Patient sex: M
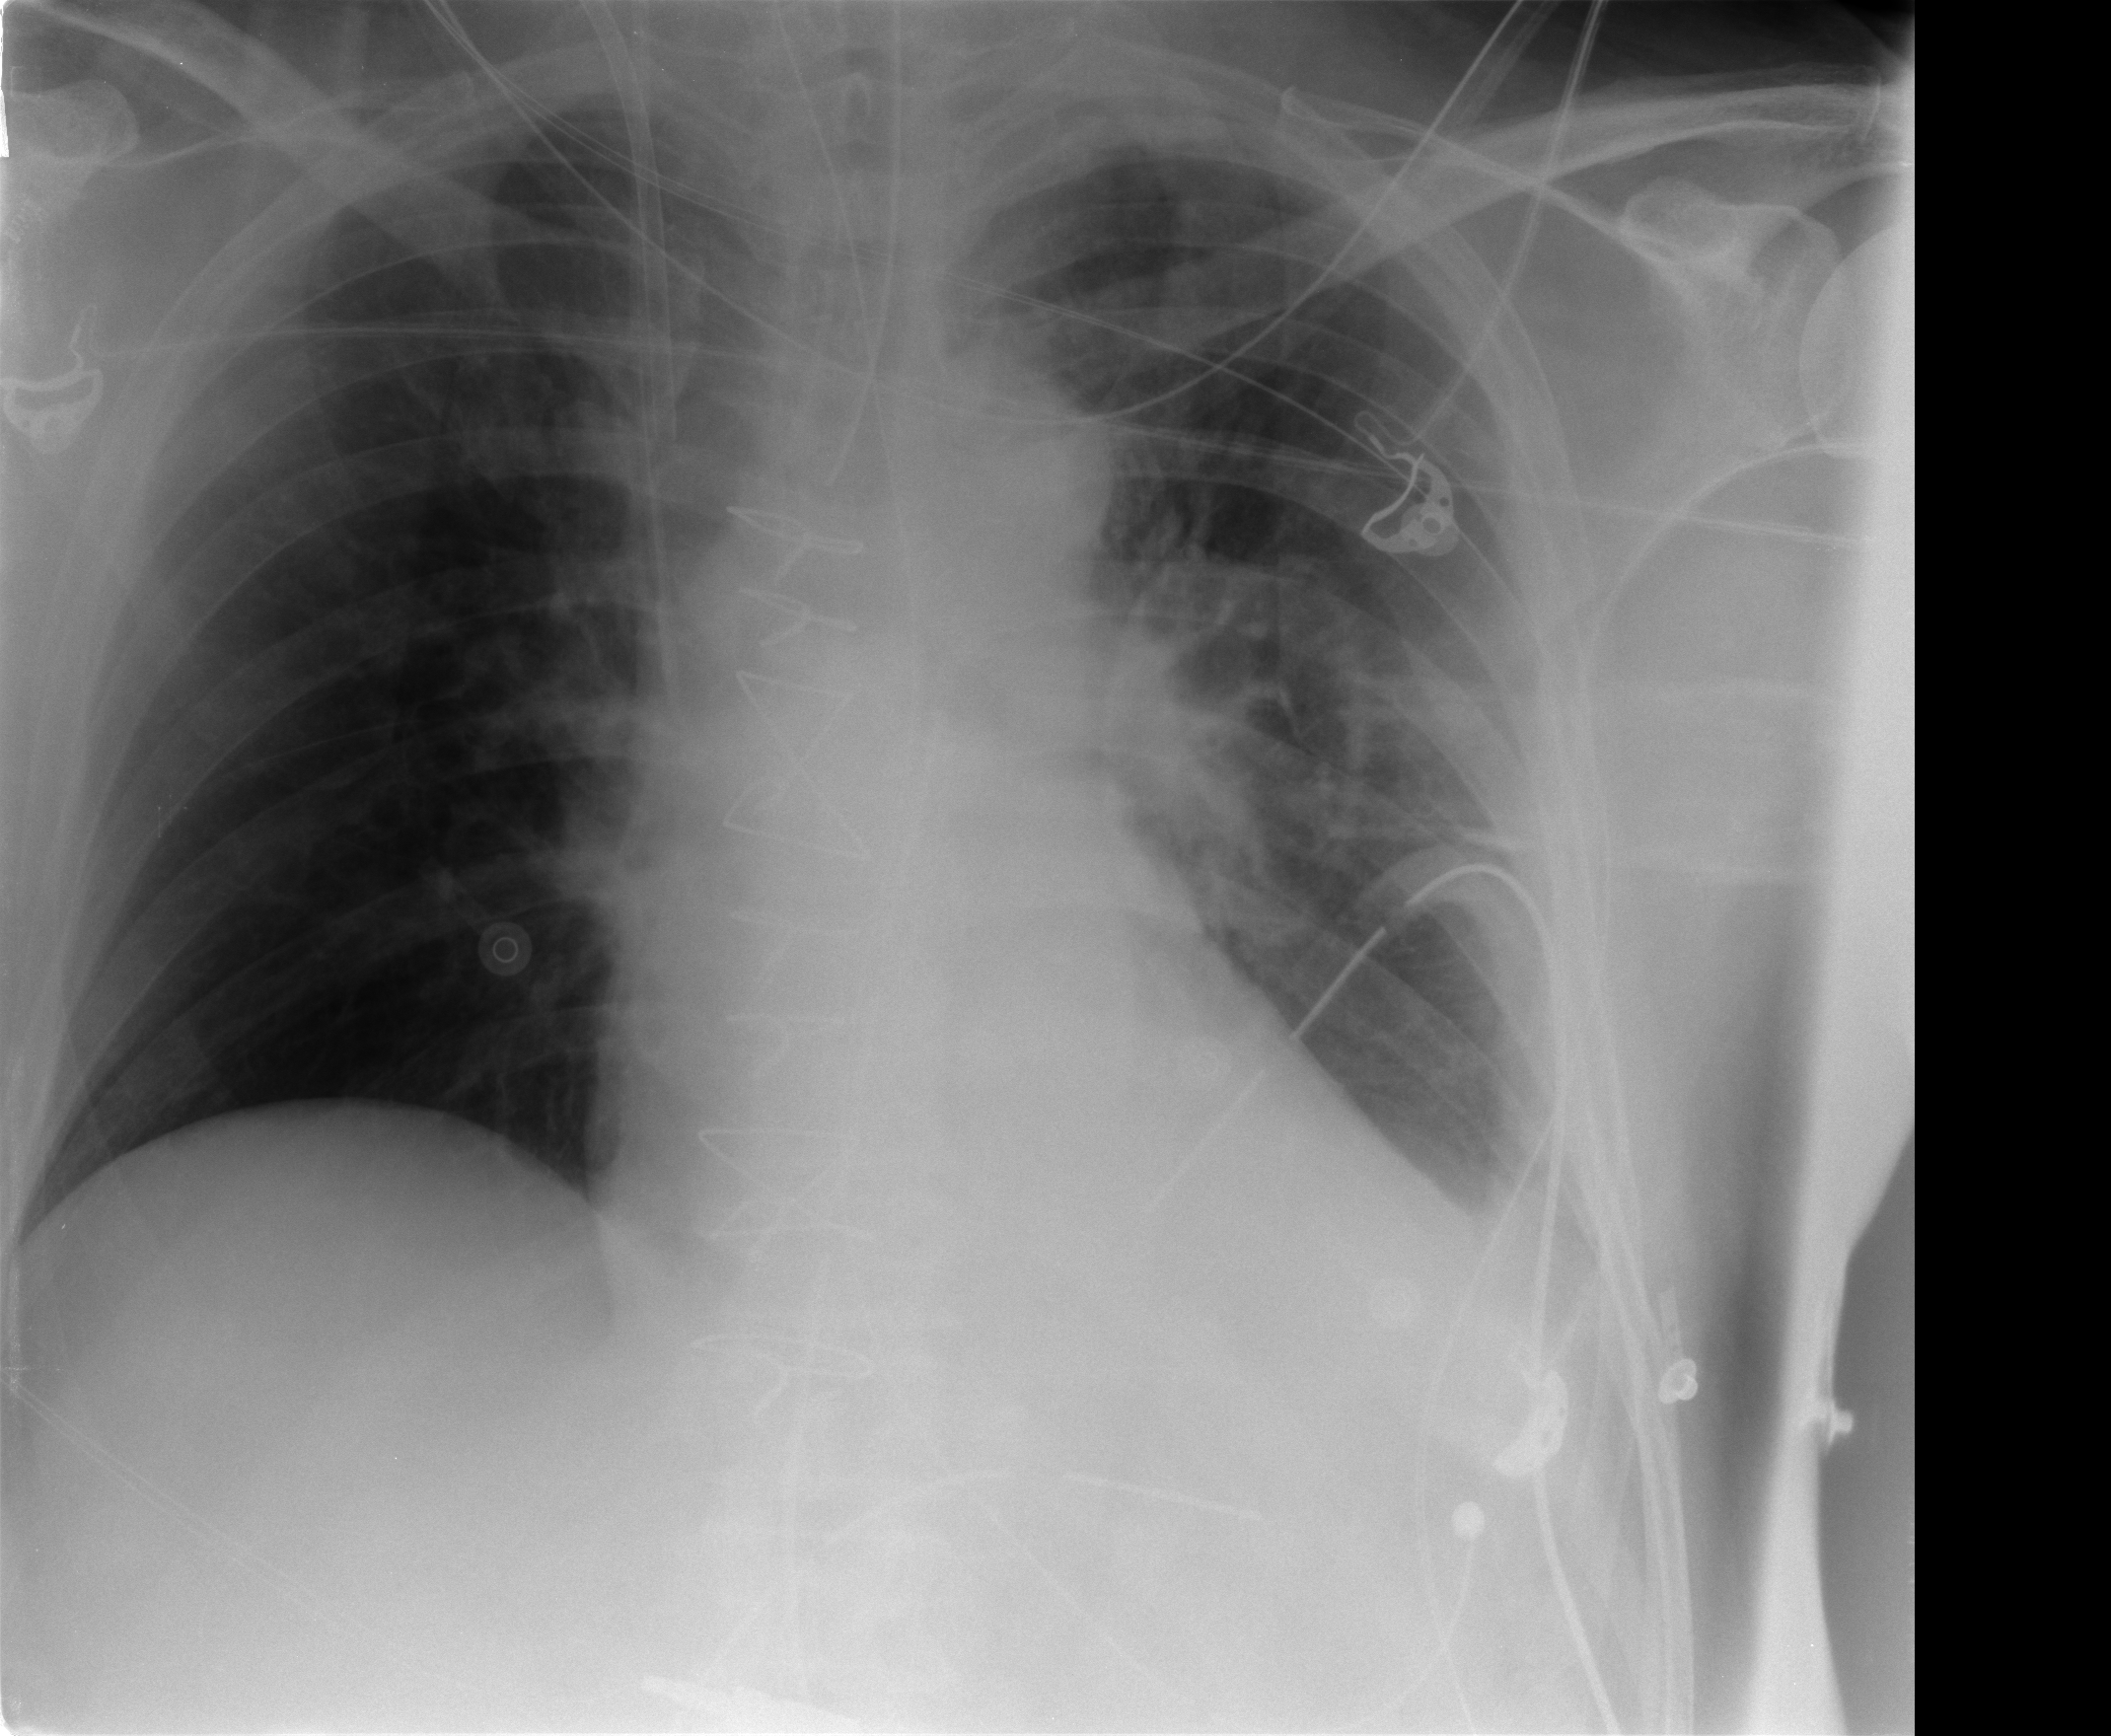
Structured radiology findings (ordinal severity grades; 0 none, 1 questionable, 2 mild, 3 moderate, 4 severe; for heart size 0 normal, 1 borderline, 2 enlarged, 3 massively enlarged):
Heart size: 0
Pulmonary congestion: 1
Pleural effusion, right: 0
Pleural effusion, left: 1
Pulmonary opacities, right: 0
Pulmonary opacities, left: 0
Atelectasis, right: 0
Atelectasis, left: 1